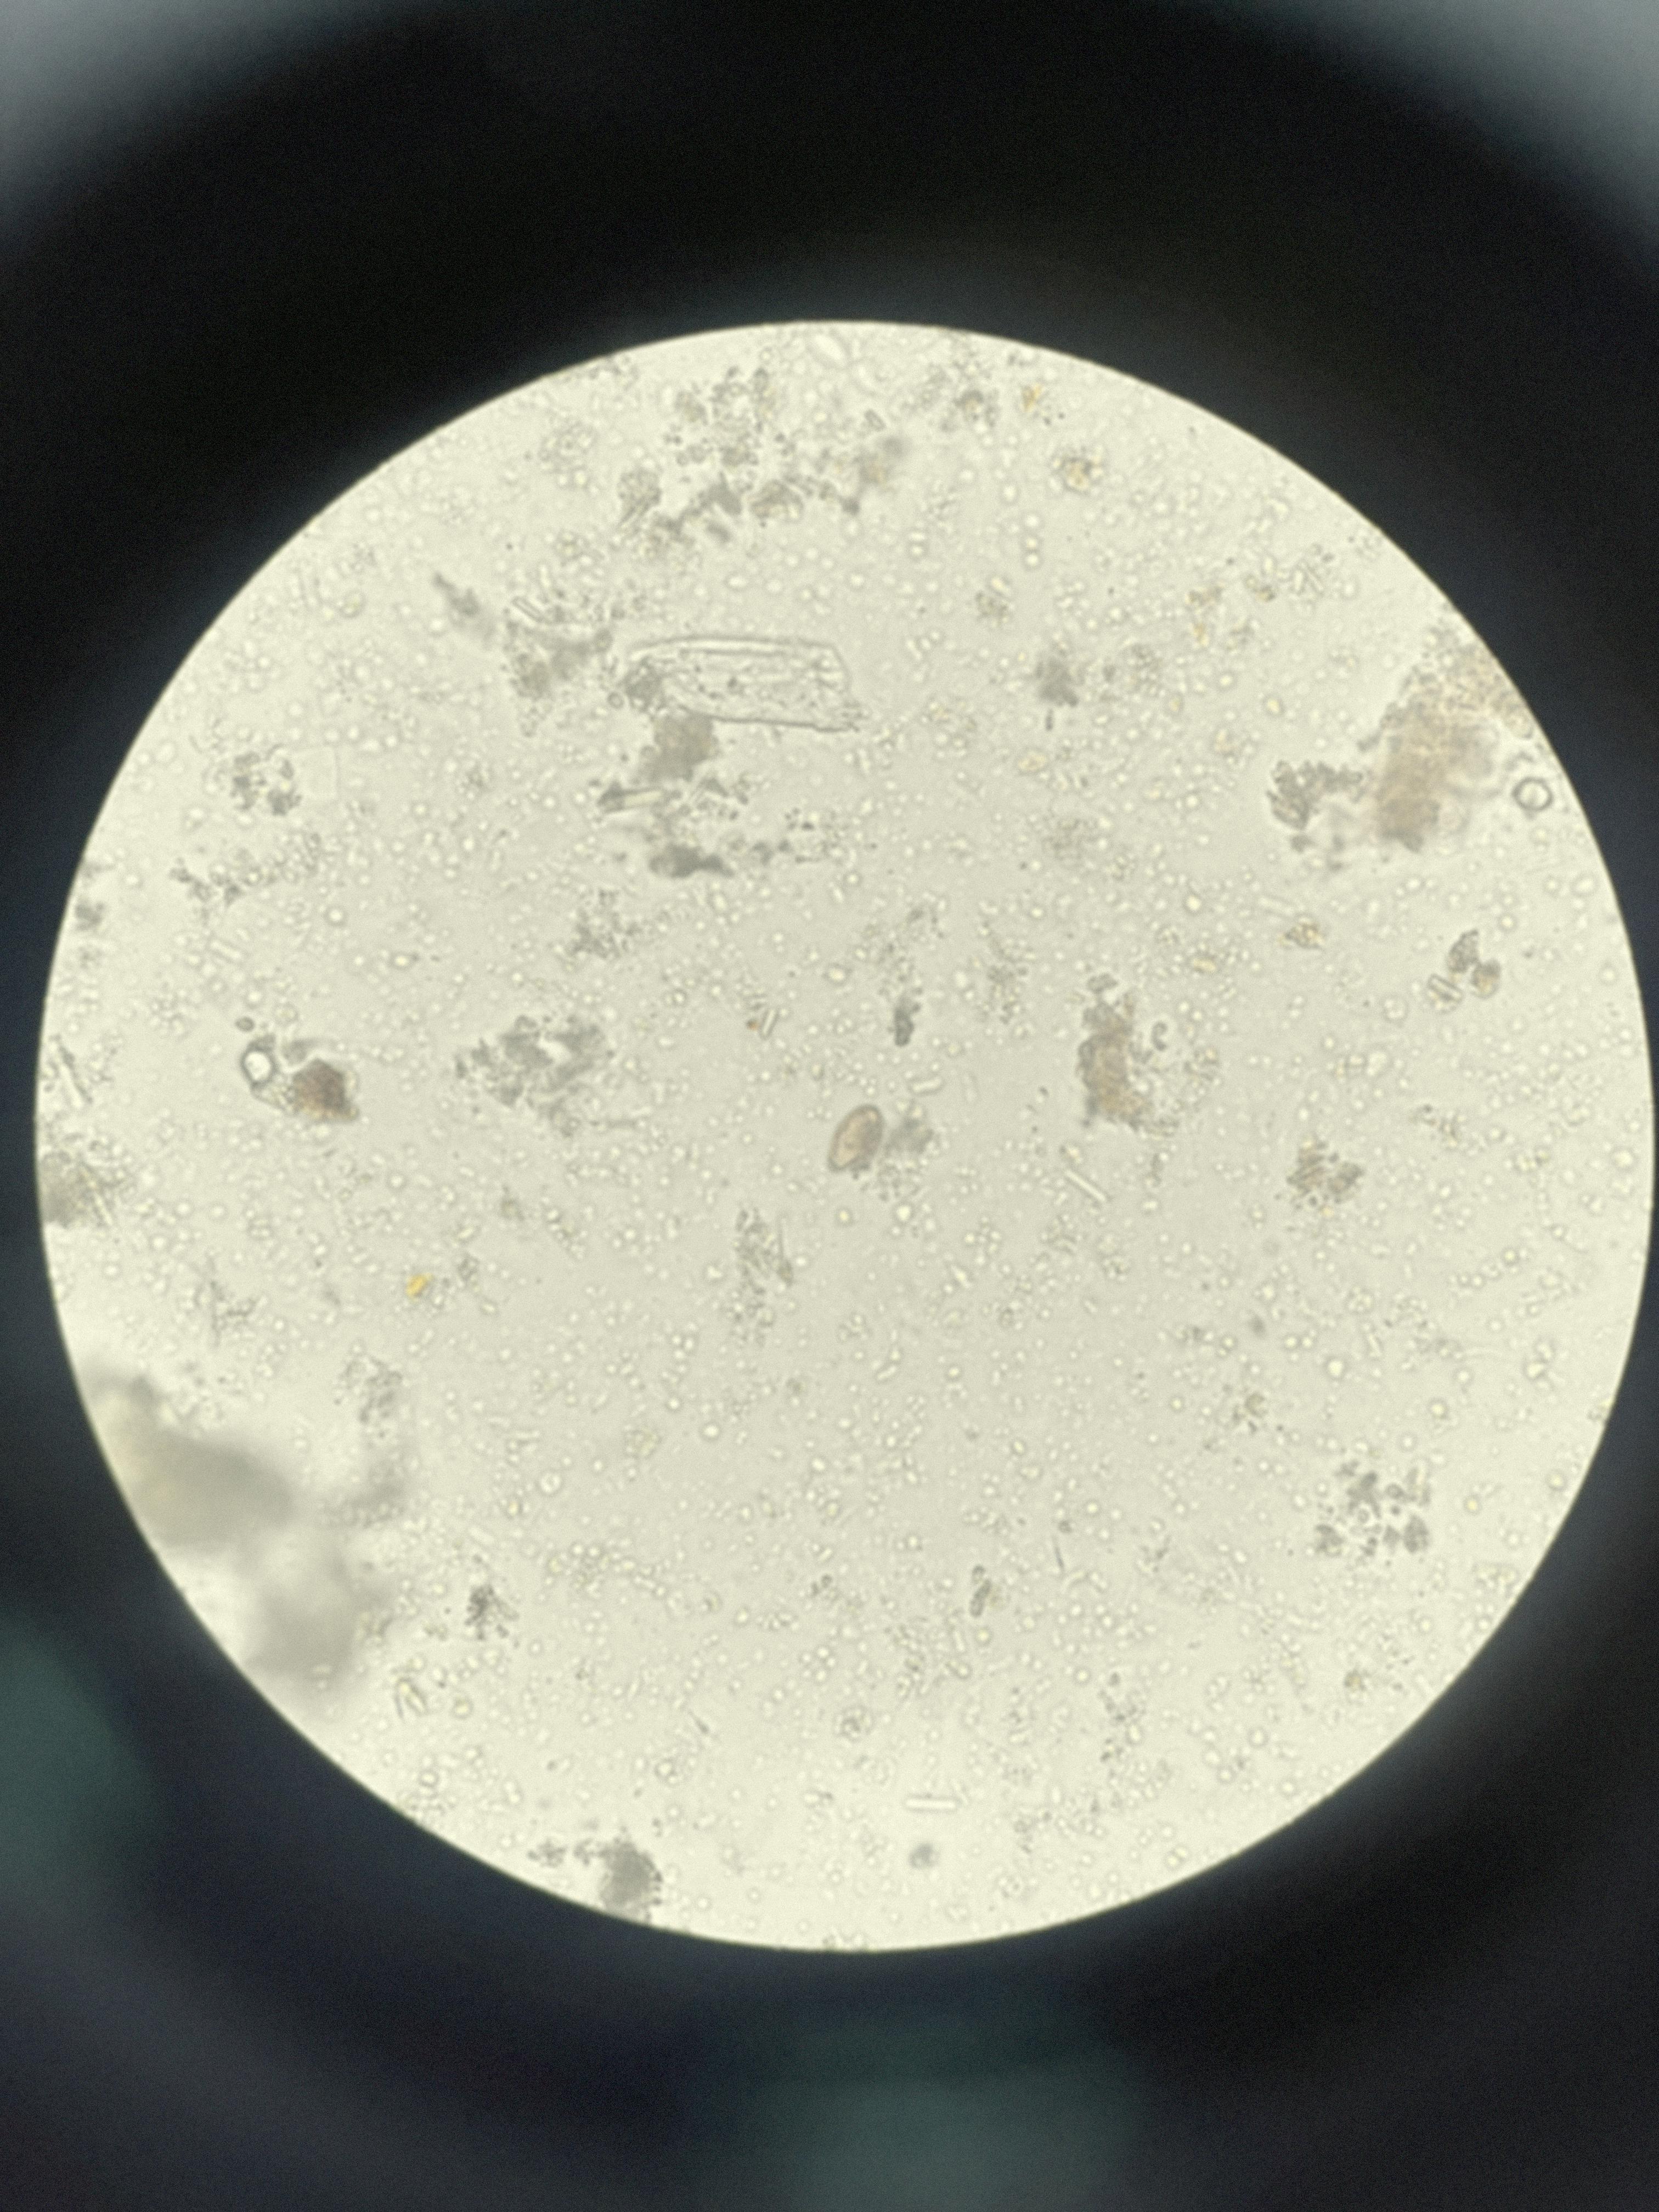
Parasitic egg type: Opisthorchis viverrine